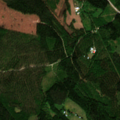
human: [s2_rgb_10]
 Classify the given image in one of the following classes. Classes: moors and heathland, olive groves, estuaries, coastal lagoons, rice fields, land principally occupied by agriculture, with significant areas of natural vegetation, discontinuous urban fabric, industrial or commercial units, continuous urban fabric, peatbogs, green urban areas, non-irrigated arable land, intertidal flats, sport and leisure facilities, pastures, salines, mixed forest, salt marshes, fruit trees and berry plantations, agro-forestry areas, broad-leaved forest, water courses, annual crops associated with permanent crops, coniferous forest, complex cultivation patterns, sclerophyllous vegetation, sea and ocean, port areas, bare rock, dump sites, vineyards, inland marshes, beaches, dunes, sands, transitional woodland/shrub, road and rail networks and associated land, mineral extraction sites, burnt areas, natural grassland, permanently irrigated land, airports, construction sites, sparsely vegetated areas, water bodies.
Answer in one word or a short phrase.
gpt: coniferous forest, mixed forest, transitional woodland/shrub